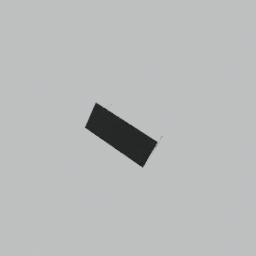
Label: furniture